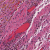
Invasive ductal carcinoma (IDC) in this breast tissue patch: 0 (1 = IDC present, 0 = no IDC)